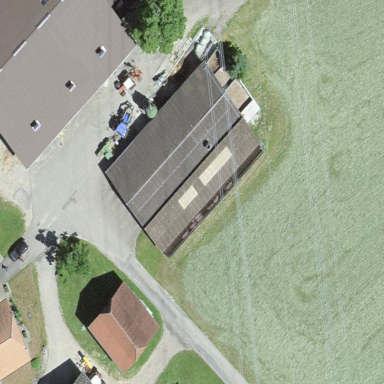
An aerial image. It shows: Sty building.